Question: I have written some applications of type 'Windows Forms Application' (GUI apps) and those applications can be launched/called from console instead of use the graphical interface, I mean it can be used both as GUI or as CLI.
The problem that I always have seen in this kind of "hybrid" apps is that a WinForms application that has CLI supports it takes a lot more time to initialize when the app is called from the CMD than a normal 'Console Application', I suppose that this is because the need to load the (GUI) form.
...So, I would like to speed up the initialization/startup of my winforms apps when are used directly from the commandline.
At the moment I'm doing it through the Application.Startup event, but I would like to know if there is a more friendly way to avoid/suspend the Load event of the form when the alternative usage of the application tells that is not required to load a form because the app is gonna be used from the console.
To understand better my problem I will share some images...
This is the Graphical User Interface on my application:
<URL>
And this is the Command-line Interface:

When the program is called from the console it takes a lot of time to show the displayed console help because the application loads the form.
BUT AS I SAID I SOLVED THIS ISSUE BY USING THE APPLICATION.STARTUP EVENT:
'''
Imports Reg2Bat.Main
Namespace My
Partial Friend Class MyApplication
Private Sub CLI() Handles MyBase.Startup
' Call the method that parses the CLI arguments (if any),
' this is done before loading the form to speed up the CLI startup.
ParseCLIArguments()
End Sub
End Class
End Namespace
'''
...I just would like to know if exists a better way to avoid the form load event without touching the application events.
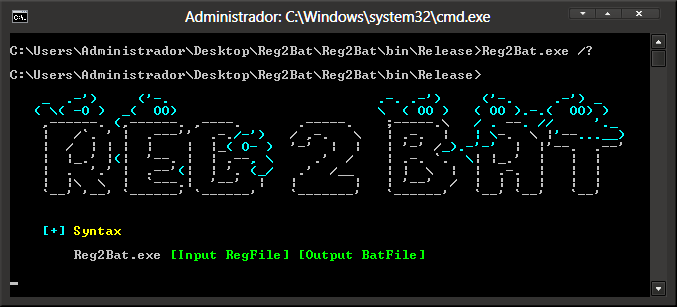
Answer: If you set the project startup method to 'Sub Main' instead of 'FormX' a static Sub Main (in a module) will run. You can write it as:
'''
Sub Main(argv As String())
'''
to grab the commandline already parsed there. Presumably, if there IS a command line, you can go the CLI route, else instance and start in WinForms mode.
'''
Public Sub Main(argv As String())
If argv.Length >0 Then
' parse and run CLI mode (?)
Else
Application.EnableVisualStyles
Application.Run(new FormMain)
End If
End Sub
'''
See also: <URL>